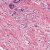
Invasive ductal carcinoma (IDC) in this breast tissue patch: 1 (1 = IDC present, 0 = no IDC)